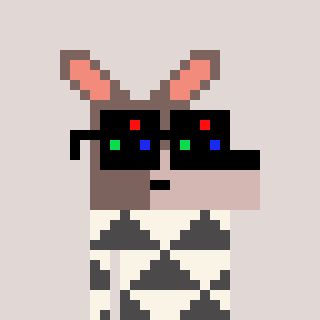
a pixel art character with square black sunglasses, a kangaroo-shaped head and a grayscale-colored body on a warm background